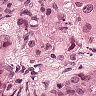
Metastatic tissue present: yes